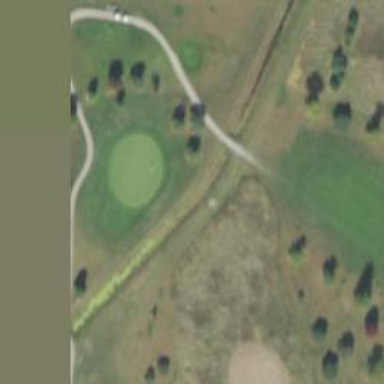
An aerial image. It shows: Golf hole.